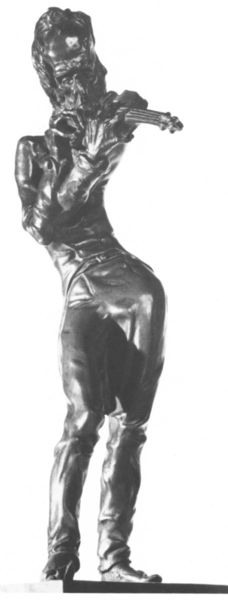
Titel: Paganini
Künstler: Jean-Pierre Dantan
Schlagwörter: dunkel, mann, schwarz, gürtel, anzug, figur, gold, statue, schwung, metall, bronze, spielend, geige, hüfte, musikant